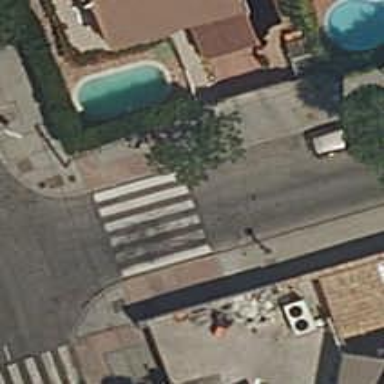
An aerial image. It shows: Zebra crossing on the road.